Question: I have an Add-in project for excel. It works fine on my computer. But when I install it on a client machine it gives me the error message i mentioned.
1. I have Published it using project-> properties-> publish.
2. I have the 'Enable Just my code' ticked.
3. I have cleared the ticks for 'thrown' and 'user-unhandled' for the 'file not found exception'
4. I setup the project on the client with the "setup" file in the "publish" folder in my project folder.
5. In publish-> prerequisites, I have these items ticked: .net framework sp1 Microsoft .net framework 4 Microsoft office 2007 primary interop assemblies Microsoft visual studio 2010 tools for office runtime Windows installer 4.5
6. I'm using JSON. this is the code for my class: [Serializable]
[JsonObject(MemberSerialization.OptIn)]
public class documentSchemaRestInfo
{
[System.Runtime.Serialization.DataMember]
[JsonProperty]
public double id { get; set; }
[System.Runtime.Serialization.DataMember]
[JsonProperty]
public string name { get; set; }
[System.Runtime.Serialization.DataMember]
[JsonProperty]
public string description { get; set; }
[System.Runtime.Serialization.DataMember]
[JsonProperty]
public string[] fields { get; set; }
}
//************************************************************
7. The code that uses the class: public List<DocumentField> getSchemaOfGroup(documentGroupPk groupPK)
{
List<DocumentField> result = new List<DocumentField>();
HttpWebRequest request = (HttpWebRequest)WebRequest.
Create(ProxyFactory.baseAddress+"/services/rest/group/"
+ groupPK.id + "/schema");
HttpWebResponse response = (HttpWebResponse)request.GetResponse();
StreamReader streamReader = new StreamReader(response.GetResponseStream());
string responseBody = streamReader.ReadToEnd();
dynamic ds = ((dynamic)JsonConvert.DeserializeObject(responseBody))
.documentSchemaRestInfo;
foreach (dynamic f in ds.fields)
{
result.Add(new DocumentField(
f.name.ToString(),f.internalName.ToString(),false));
}
return result;
}
8. The client machine has Excel 2010 installed on it.
9. This is the line of code throwing the exception: excelApp = (Excel.Application)
System.Runtime.InteropServices.Marshal.GetActiveObject
("Excel.Application");
10. What is weird is that it works when I follow the following steps: Run it on the client and get an exception. Run it on my own PC (where no exception occurs). Press the add-in button on the Excel ribbon I made, on the client machine's application AND THIS TIME I DON'T GET ANY EXCEPTION!! I checked it so many times. Every time I follow this order it works fine!
11.

Thanks a lot in advance.
Edit:
12. My application works like this:
The first time user clicks on my button on the ribbon, the login form appears,
and if he is authorized the form he has asked for appears.
The next times just the asked form appears.
and the exception happens JUST the first time clicks.
here is my code for that:
(No exception occurs in the last line,
but that's not the case with the case with the 7th line)
'''
1.//If there is no ticket, means we haven't had a successfull login yet.=>
2.// We should show the login form instead of groups form.
3.if (string.IsNullOrEmpty(ProxyFactory.ticket))
4.{
5. okOrCancel = new LoginForm().ShowDialog();
6. if (okOrCancel == DialogResult.OK)
7. new GroupsForm().ShowDialog();
8.}
9.//If the is a ticket, means we have had a successful login.
10.else
11. new GroupsForm().ShowDialog();
'''
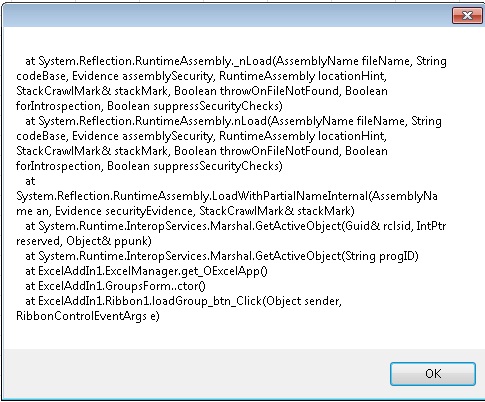
Answer: It's wee bit confusing looking just at the code spinets but from the title of the question I can guess that you have a problem with dynamic creation of serialization assembly (security issue or partial trust issue). You can try turning "Generate serialization assembly" in your Addin dll to Off by going to project properties / Build and selecting Off from the list.